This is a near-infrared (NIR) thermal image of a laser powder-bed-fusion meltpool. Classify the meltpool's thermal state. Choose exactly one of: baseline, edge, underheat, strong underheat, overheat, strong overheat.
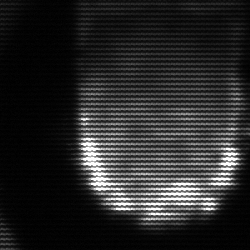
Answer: baseline